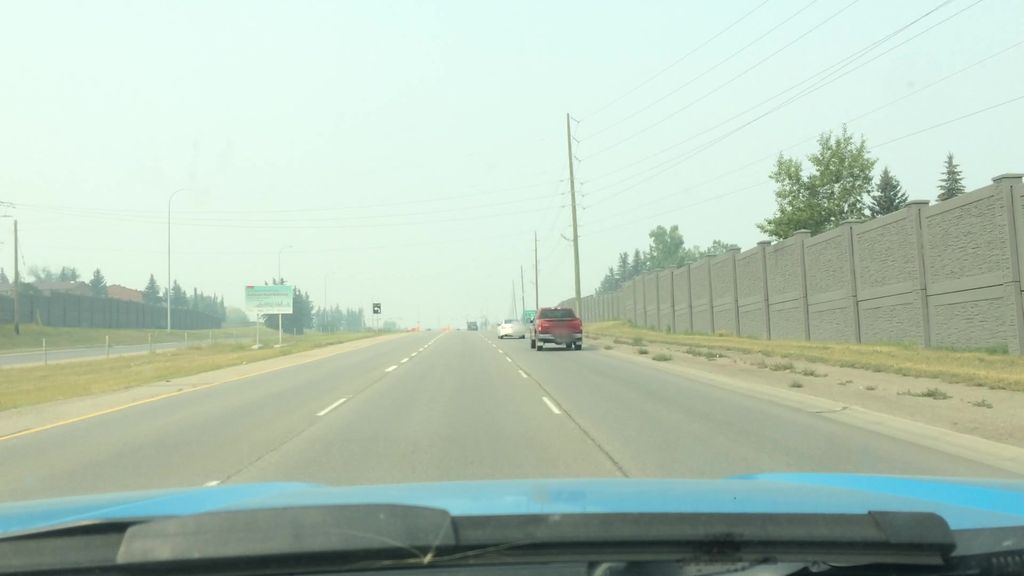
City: calgary